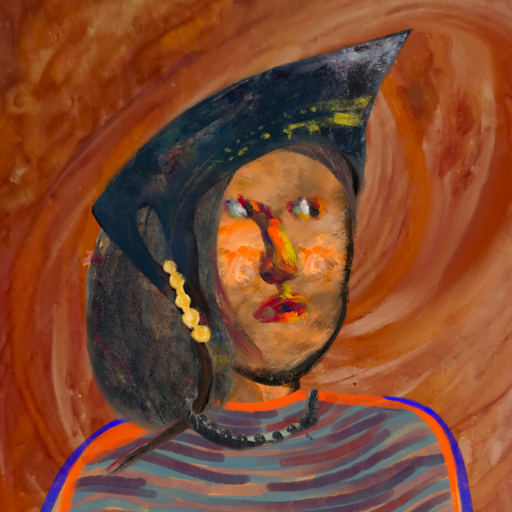
Background: Pious_Lady, Head And Neck Side: Gypsy_Queen, Face Side: An_Impression, Bust: Experience, Hair Side: Gypsy_Mother, Head Accessory: Irani, Second Necklace: Blank, Necklace: Childish, Baby: Blank